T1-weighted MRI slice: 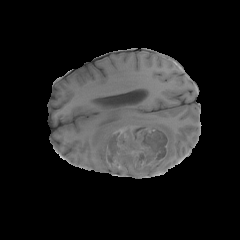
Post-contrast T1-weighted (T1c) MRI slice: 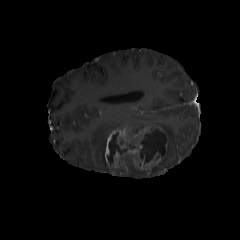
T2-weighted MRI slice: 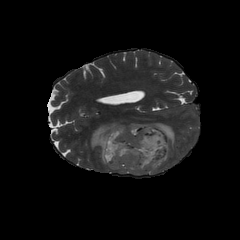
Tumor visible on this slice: yes